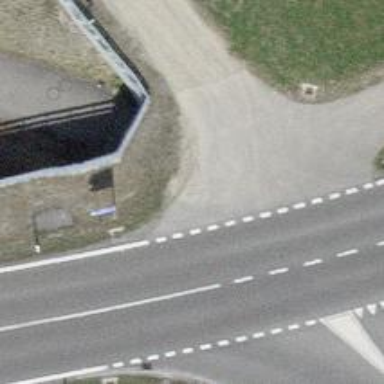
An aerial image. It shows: Tunnel path with asphalt surface.